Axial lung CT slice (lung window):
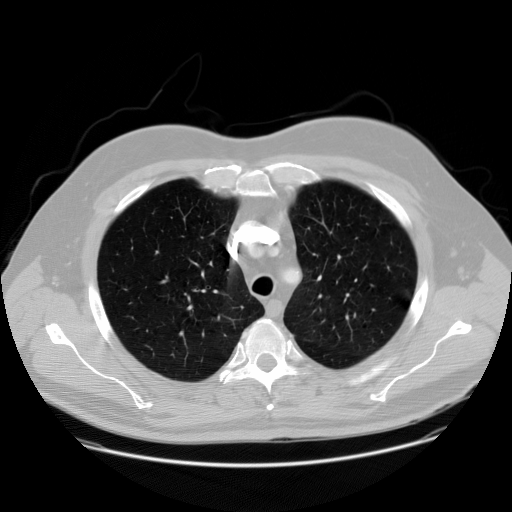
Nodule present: no